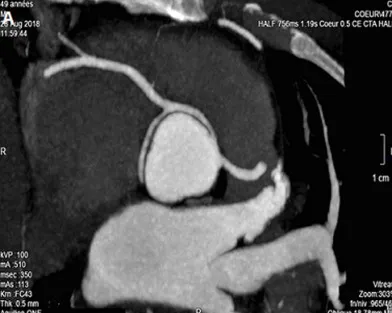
CT coronary artery,. Transverse view showing anomalous origin of right coronary artery with interarterial course (the birth of a common trunk from the left anterior sinus passing between the aorta, and ,the pulmonary artery, and ,giving right coronary artery, and ,circumflex artery).
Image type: radiology (ct)